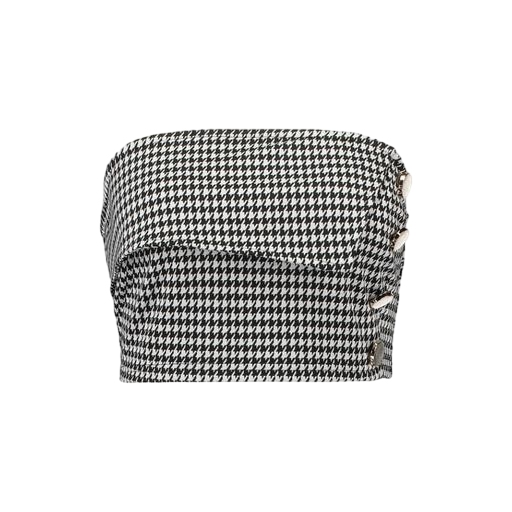
black printed bandeau top, tube top, black structured bandeau top, white background